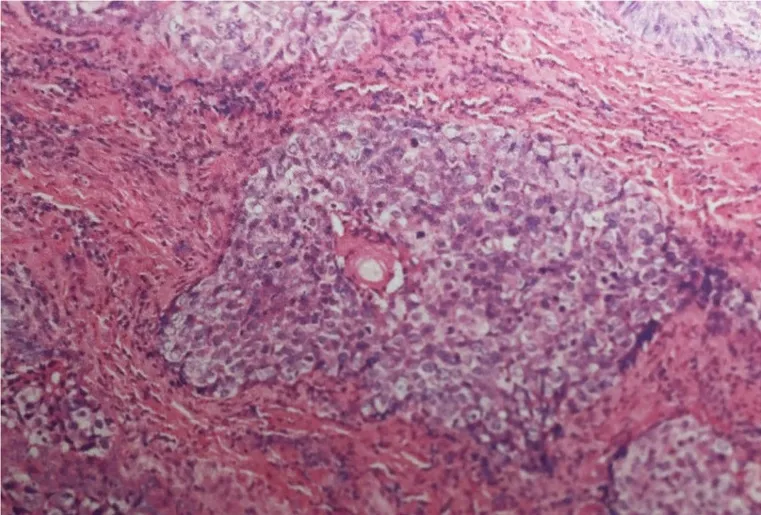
Histological section demonstrating infiltrative lobules of clear cells composed of large, polygonal, clear cells with eccentric nuclei (Haematoxylin-eosin stain; magnification x200).
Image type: pathology (h&e)